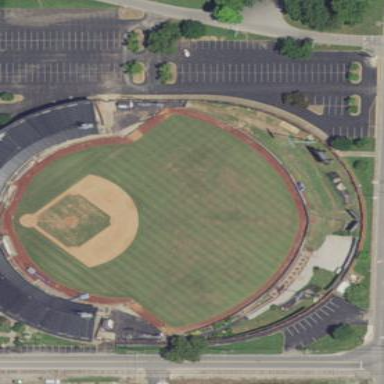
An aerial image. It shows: Baseball stadium for leisure land sports.